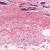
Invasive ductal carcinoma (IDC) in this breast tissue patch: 0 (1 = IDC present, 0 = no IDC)